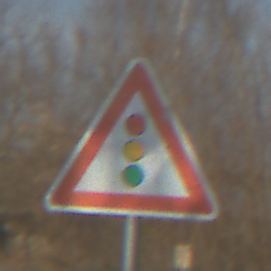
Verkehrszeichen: Lichtzeichenanlage
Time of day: MorningAfternoon
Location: Outdoor (Suburban)
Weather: PartlyCloudy
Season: NotSpecified
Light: Natural